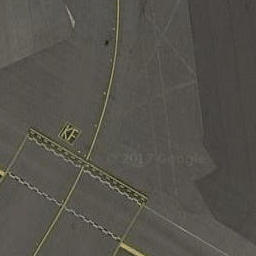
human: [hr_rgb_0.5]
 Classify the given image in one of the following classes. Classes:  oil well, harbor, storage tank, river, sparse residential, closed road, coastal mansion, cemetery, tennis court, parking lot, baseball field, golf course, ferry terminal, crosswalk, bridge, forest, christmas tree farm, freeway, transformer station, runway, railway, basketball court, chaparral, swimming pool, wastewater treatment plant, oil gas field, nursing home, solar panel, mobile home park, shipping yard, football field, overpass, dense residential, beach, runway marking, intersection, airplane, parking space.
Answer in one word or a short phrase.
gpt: runway marking